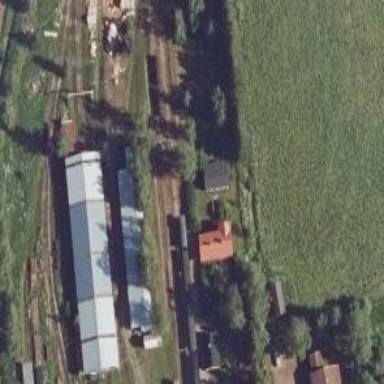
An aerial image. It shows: Site related to railway infrastructure.